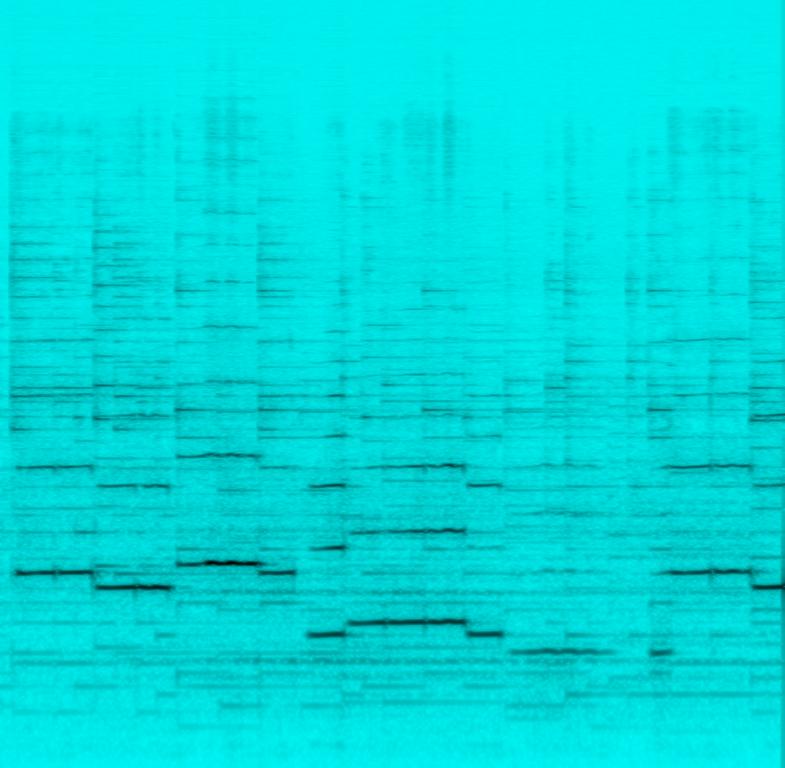
This is an amateur flute cover of a pop music piece. The flute is playing a gentle melody in the major key. There is a backing track that has a mellow acoustic guitar playing. The atmosphere is calming and easygoing. Although the audio quality is not that great, this piece could be sampled for use in beat-making.